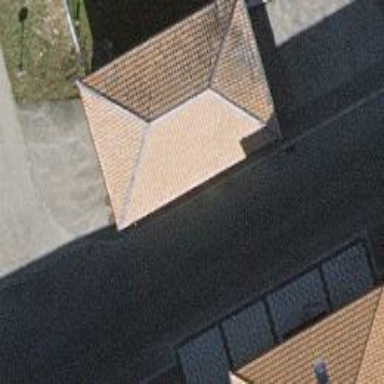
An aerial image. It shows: Hipped roof garages.